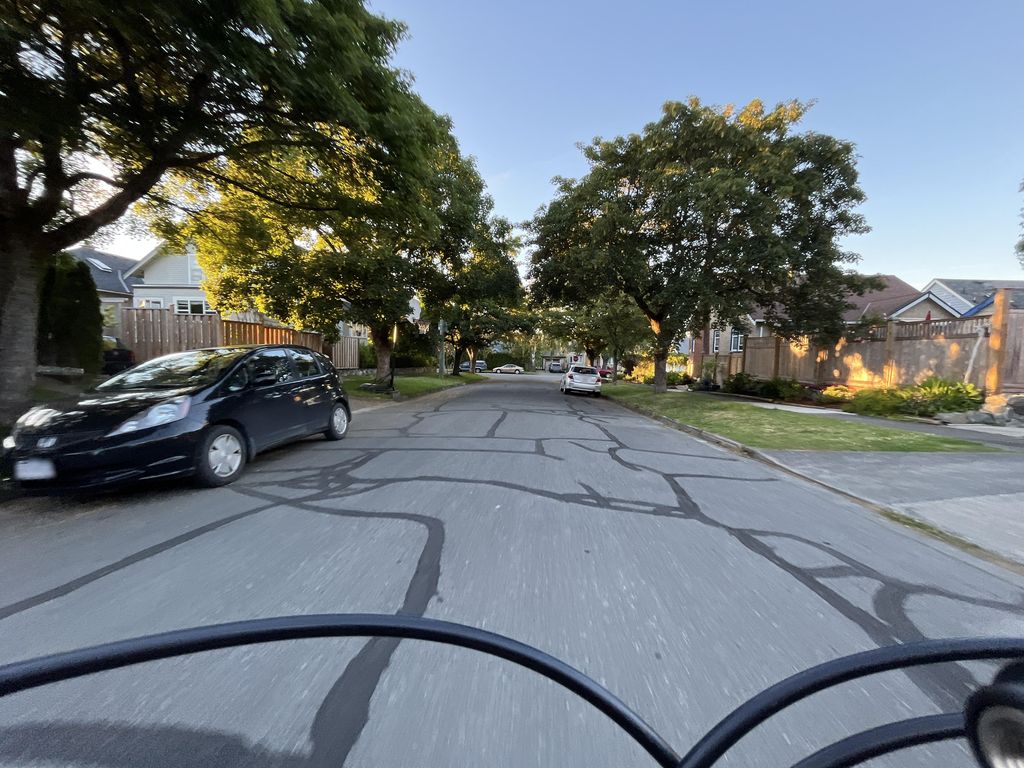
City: victoria